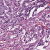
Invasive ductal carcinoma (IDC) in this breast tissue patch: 1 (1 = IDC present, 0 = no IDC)